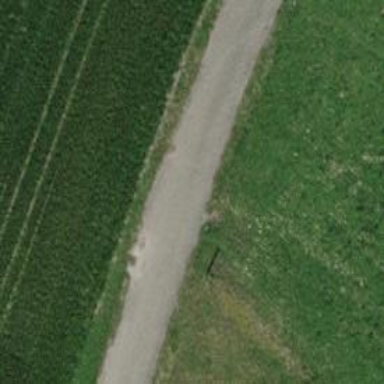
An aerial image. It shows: Asphalt road track with grade1 track quality suitable for agricultural vehicles.